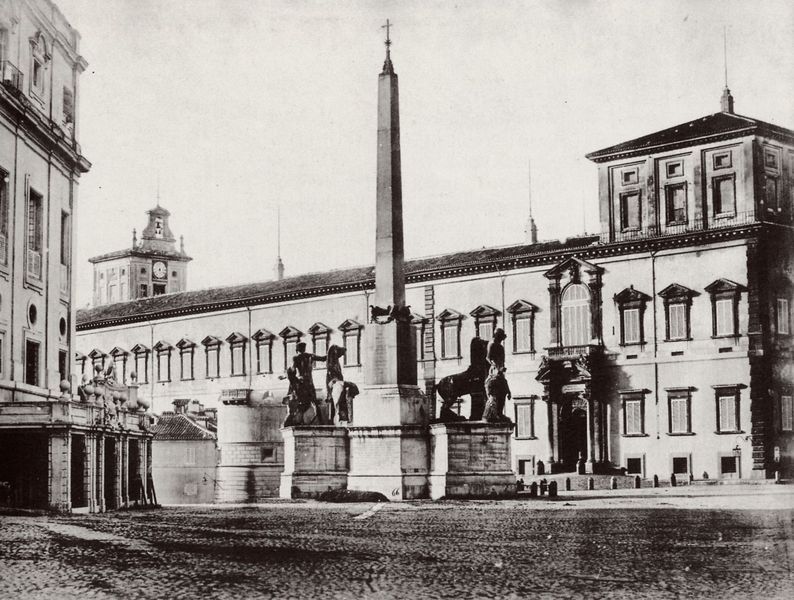
Titel: Piazza di Monte Cavallo (Heute Piazza del Quirinale)
Künstler: Italienischer Photograph
Standort: Kopenhagen
Institution: Königliche Bibliothek
Schlagwörter: stadt, fenster, männer, paris, strasse, säule, säulen, dach, gebäude, haus, schloss, architektur, sockel, häuser, kirche, figur, renaissance, brunnen, pferd, pferde, rund, turm, skulptur, statue, fassade, fassaden, italien, pflaster, giebel, platz, figuren, uhr, tor, foto, fotografie, photographie, eingang, gehsteig, kreuz, palast, palazzo, denkmal, schwarz weiss, kopfsteinpflaster, pflastersteine, napoleon, rathaus, rom, photo, portal, skulpturen, glocke, statuen, residenz, obelisk, historismus, marktplatz, etagen, löwe, aufnahme, turmuhr, ägyptisch, monument, ägypten, reiterstandbild, tympanon, profanbau, ädikula, poller, gesimse, piazza, medaillons, uhrwerk, lama, rossebändiger, haus palast